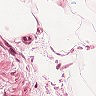
Metastatic tissue present: no